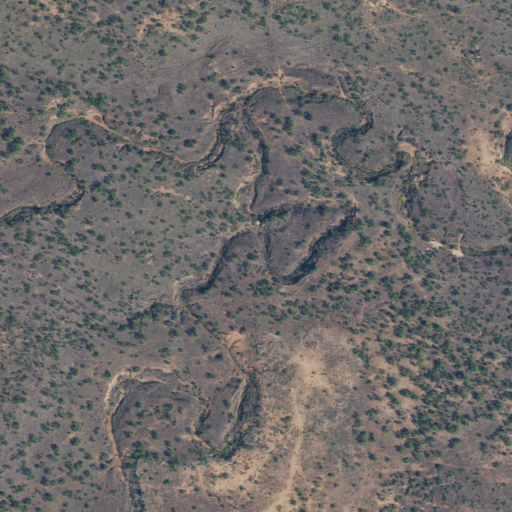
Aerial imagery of valley in Texas named Salt Draw containing only shrub